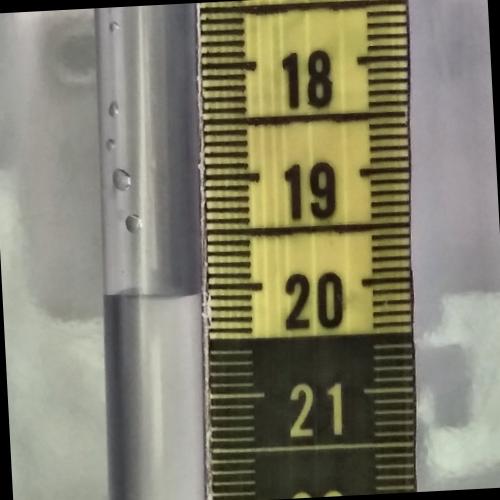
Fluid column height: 20.0 cm